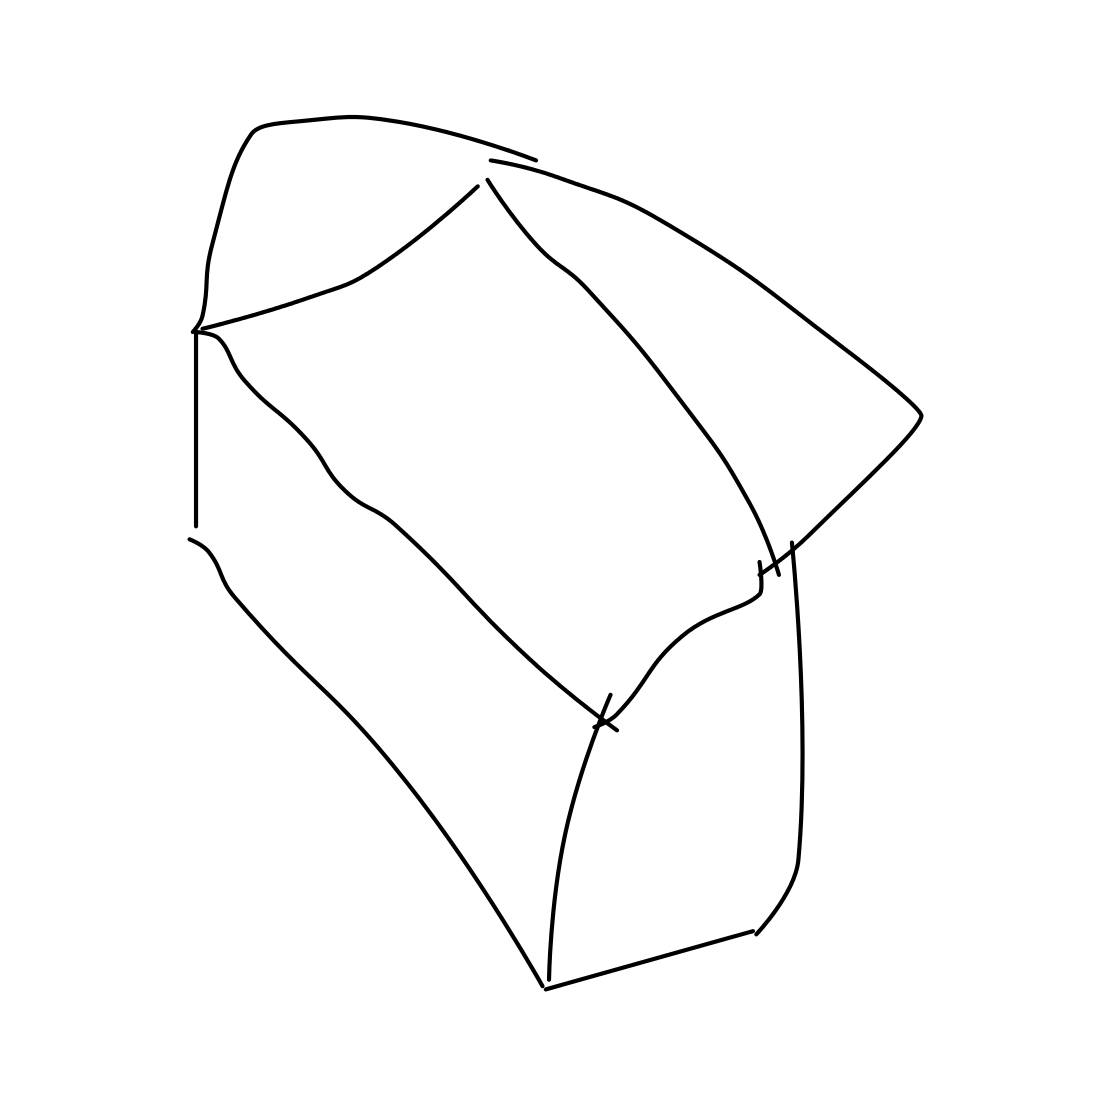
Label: barn